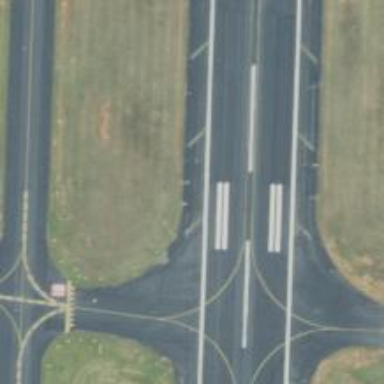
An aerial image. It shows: Image of taxiway at airport.